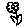
Label: flower